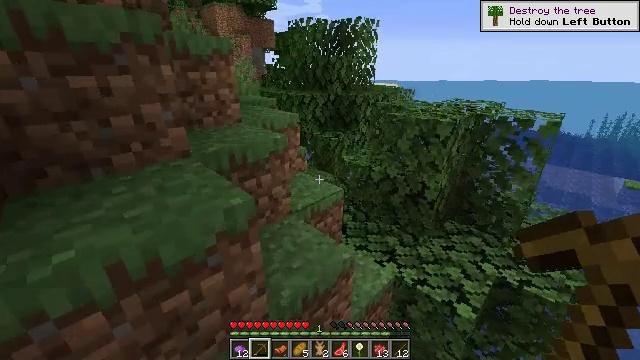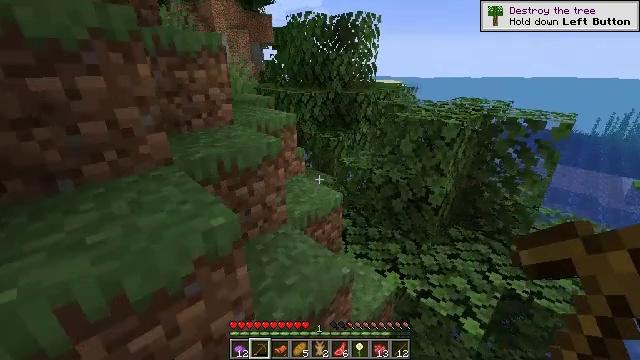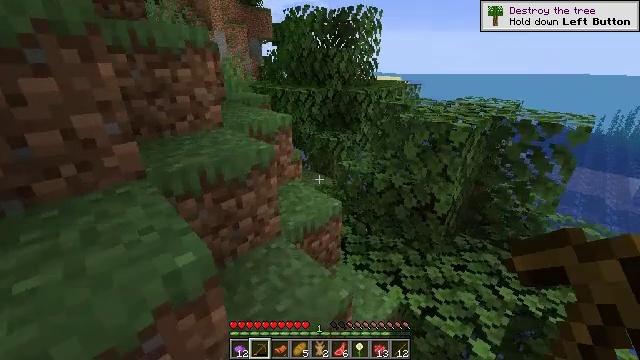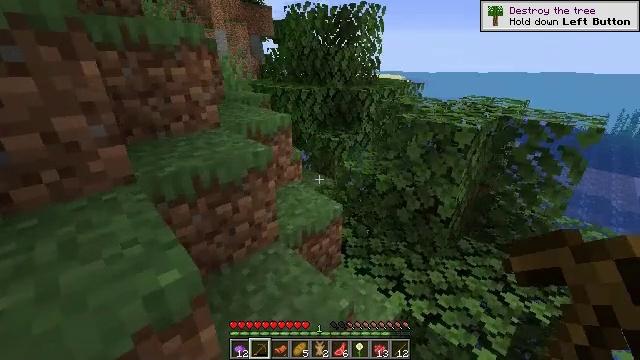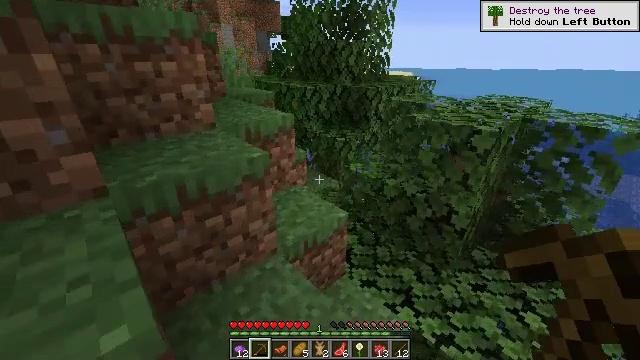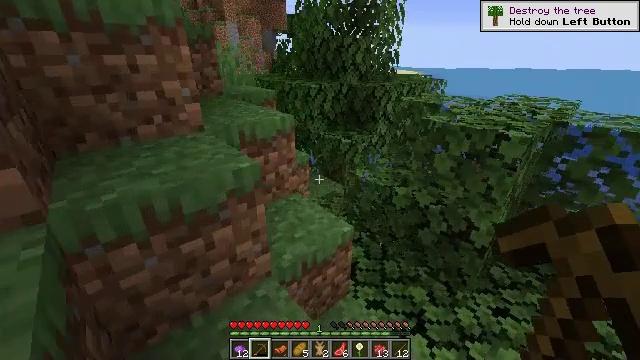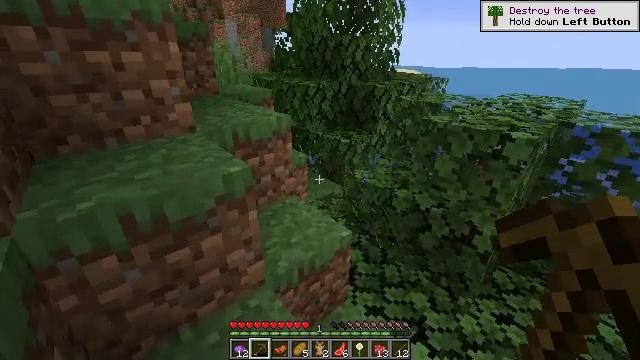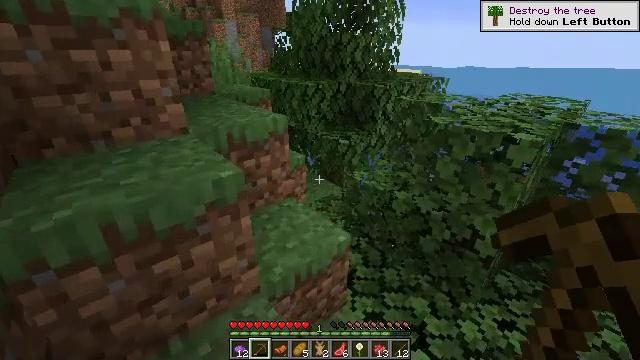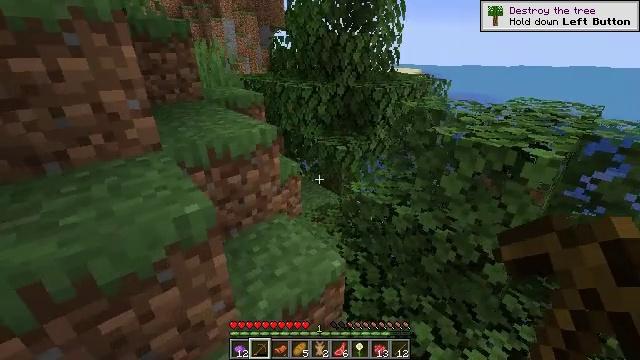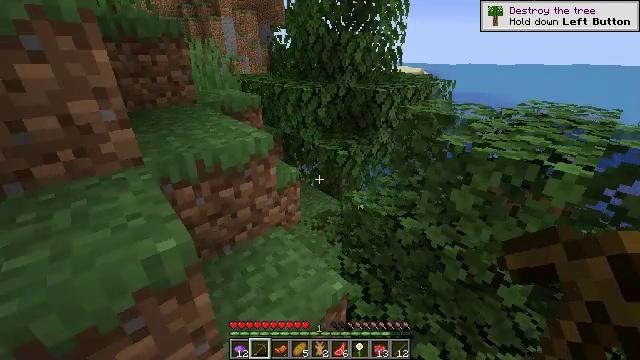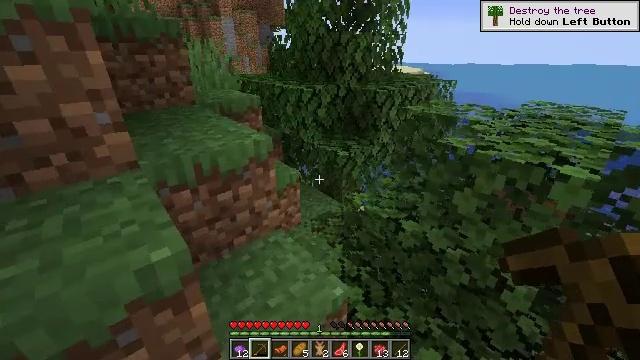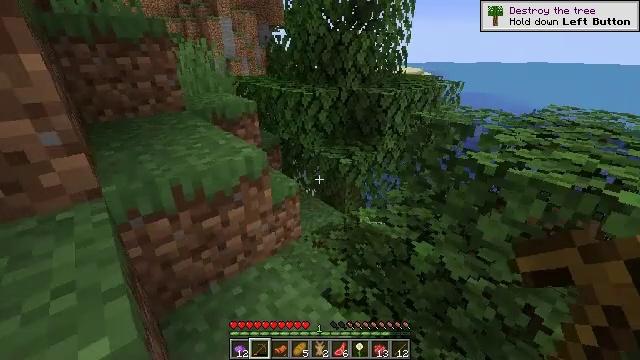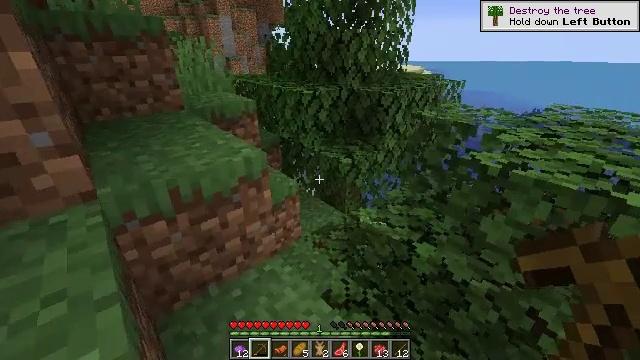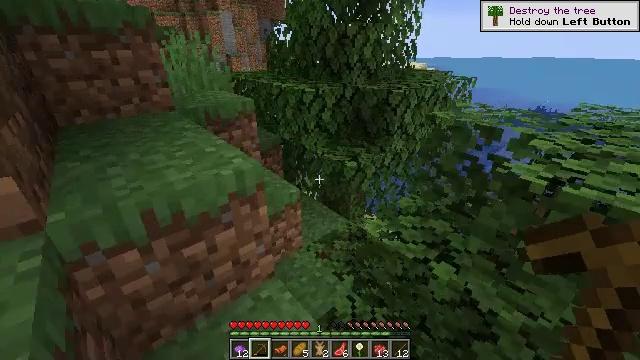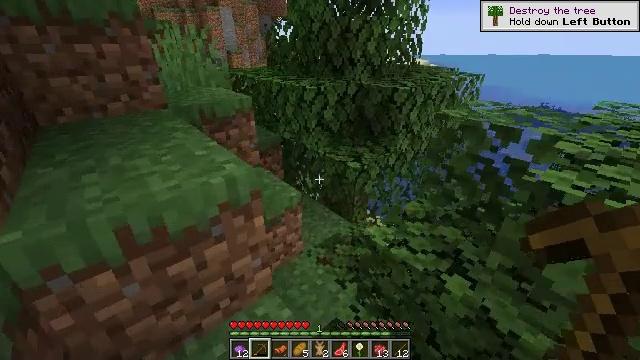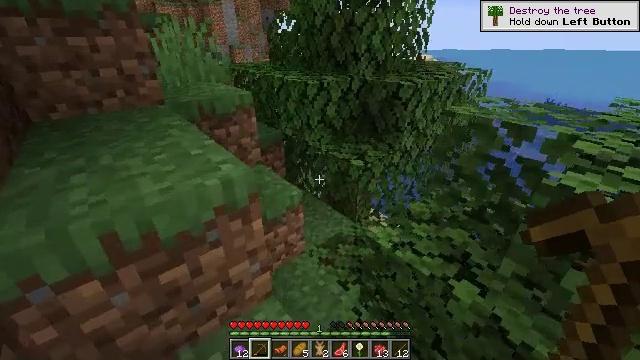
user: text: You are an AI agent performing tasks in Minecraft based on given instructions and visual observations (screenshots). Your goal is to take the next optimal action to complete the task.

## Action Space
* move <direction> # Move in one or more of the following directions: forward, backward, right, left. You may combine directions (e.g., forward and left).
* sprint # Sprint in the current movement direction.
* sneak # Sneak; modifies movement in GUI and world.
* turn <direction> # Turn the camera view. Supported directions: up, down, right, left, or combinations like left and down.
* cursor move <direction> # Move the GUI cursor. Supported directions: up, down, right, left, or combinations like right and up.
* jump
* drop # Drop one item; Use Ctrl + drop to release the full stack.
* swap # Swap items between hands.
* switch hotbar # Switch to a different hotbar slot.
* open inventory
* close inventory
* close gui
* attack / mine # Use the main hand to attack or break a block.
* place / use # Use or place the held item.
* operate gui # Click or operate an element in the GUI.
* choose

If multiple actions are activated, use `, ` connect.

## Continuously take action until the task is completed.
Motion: motion action
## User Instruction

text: Harvest sugar cane from the plant.
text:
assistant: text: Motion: move forward
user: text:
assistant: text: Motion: move forward
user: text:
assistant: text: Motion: move forward
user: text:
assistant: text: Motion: move forward, turn left
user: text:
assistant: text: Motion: move forward, turn left
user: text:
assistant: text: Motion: move forward
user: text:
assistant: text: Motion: move forward
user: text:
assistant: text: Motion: move forward
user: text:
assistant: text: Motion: move forward
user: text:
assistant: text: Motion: move forward
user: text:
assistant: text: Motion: move forward
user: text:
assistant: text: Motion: move forward
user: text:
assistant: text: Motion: move forward
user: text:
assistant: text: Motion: move forward
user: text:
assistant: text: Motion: move forward
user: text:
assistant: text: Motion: move forward
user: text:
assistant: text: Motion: move forward
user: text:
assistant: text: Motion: move forward
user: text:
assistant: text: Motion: move forward, turn down
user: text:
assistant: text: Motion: move forward, turn down
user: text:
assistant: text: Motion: move forward, turn right and down
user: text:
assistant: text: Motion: move forward, turn right and down
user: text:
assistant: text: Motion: move forward
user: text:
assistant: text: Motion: move forward
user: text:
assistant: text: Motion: move forward
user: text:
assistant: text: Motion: move forward, turn left
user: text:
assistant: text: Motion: move forward, turn left and up
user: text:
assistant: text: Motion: move forward, turn left and up
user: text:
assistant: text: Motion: move forward, turn left and up
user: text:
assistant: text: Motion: move forward, turn left and up